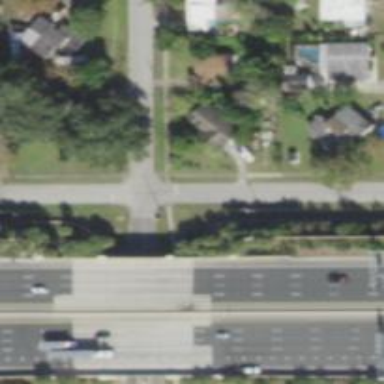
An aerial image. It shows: Footway.